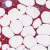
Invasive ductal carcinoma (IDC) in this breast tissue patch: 0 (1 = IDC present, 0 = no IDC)